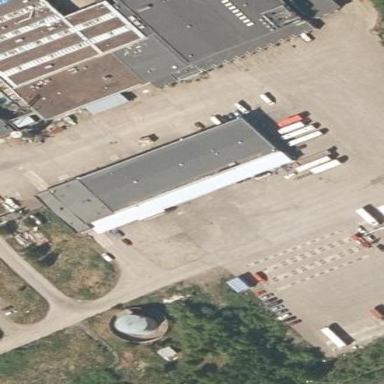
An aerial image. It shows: Industrial building with flat roof.